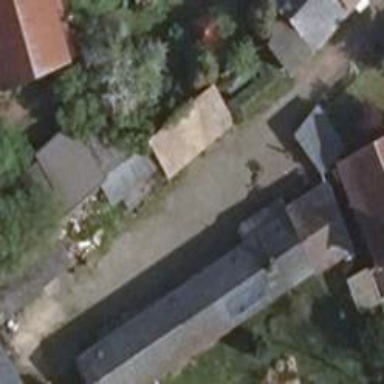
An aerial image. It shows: Building with identifiable parts.